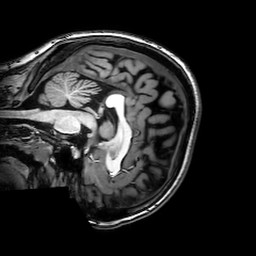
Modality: T1w
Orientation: sagittal
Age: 21
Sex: female
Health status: healthy
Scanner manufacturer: philips
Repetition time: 0.008157 s
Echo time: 0.00374 s